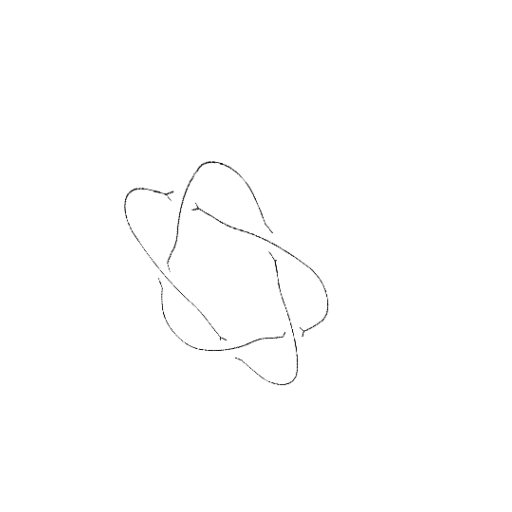
Crossing number: 5